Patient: sex M, age 36
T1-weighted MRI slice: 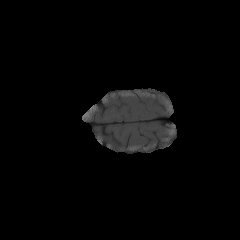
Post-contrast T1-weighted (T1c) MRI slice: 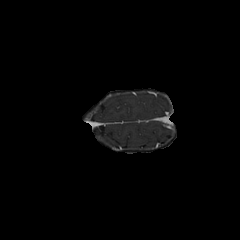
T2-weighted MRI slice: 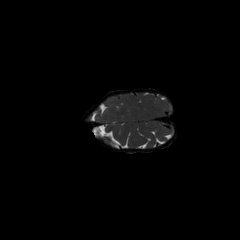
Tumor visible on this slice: no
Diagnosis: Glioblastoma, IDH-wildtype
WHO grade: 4